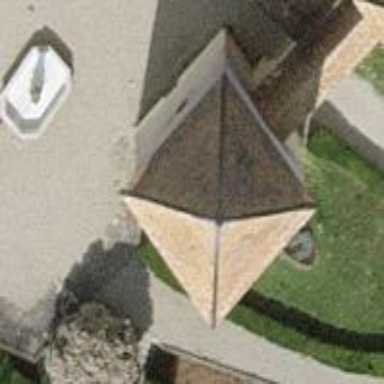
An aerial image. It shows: Tower-like building with pyramidal brown roof. The building is of defensive type.